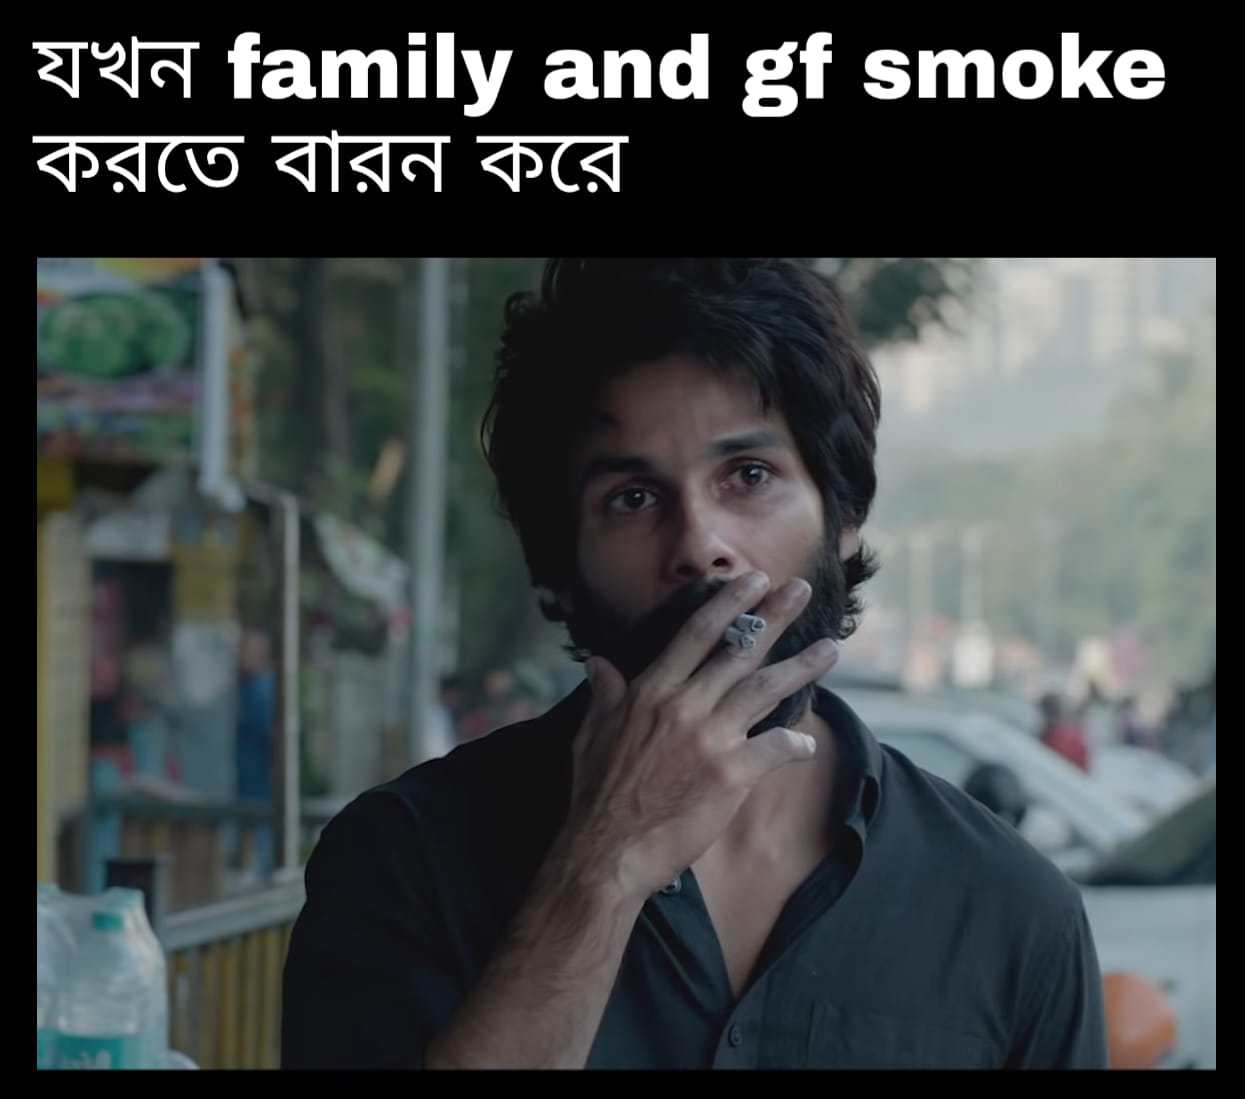
Caption: যখন family and gf smoke  করতে বারন করে
Label: non-hate